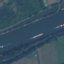
Land use / land cover: River